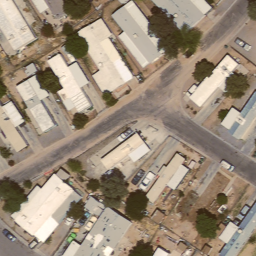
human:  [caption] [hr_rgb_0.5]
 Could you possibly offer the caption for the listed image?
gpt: Many mobile homes are arranged haphazardly in the mobile home park .

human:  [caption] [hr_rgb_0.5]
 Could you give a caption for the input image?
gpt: Lots of mobile homes with plants beside in the mobile home park .

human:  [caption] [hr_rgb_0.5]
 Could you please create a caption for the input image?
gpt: Many mobile homes are arranged haphazardly in the mobile home park .

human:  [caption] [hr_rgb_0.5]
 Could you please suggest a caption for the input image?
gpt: Many mobile homes arranged haphazardly in the mobile home park and a T-junction in this area .

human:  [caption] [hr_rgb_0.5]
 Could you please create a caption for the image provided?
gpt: Lots of mobile homes arranged haphazardly and a T-junction in this area .